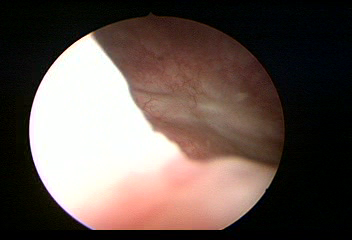
Modality: WLC
Class: Normal mucosa
Bladder cancer association: No